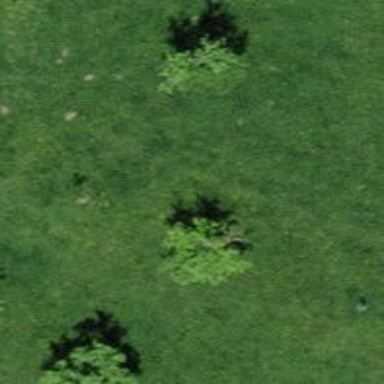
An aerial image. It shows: Broadleaved tree in natural setting.